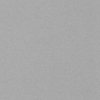
Label: dusty